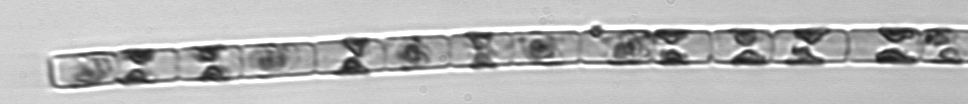
Label: Guinardia_delicatula